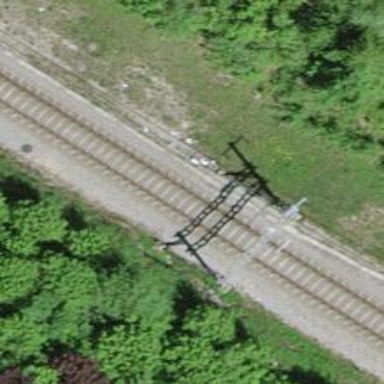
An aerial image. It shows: Single-track railway with electrified contact lines.